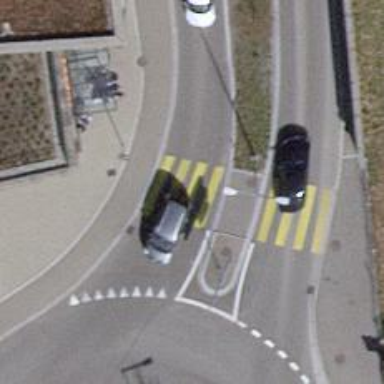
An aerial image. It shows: Uncontrolled zebra crossing with central island.